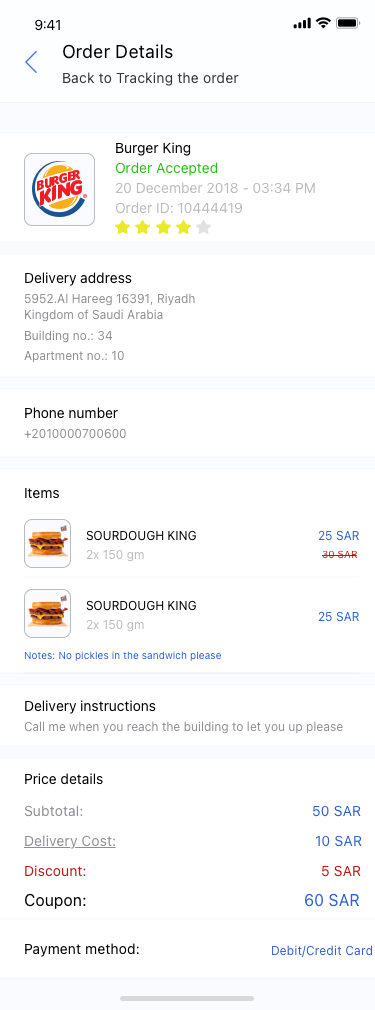
Text in this UI design:
Burger King
Order Accepted
20 December 2018 - 03:34 PM
Order ID: 10444419
Delivery address
5952.Al Hareeg 16391, Riyadh Kingdom of Saudi Arabia
Building no.: 34
Apartment no.: 10
Phone number
+2010000700600
Items
SOURDOUGH KING
2x 150 gm
25 SAR
30 SAR
SOURDOUGH KING
2x 150 gm
25 SAR
Notes: No pickles in the sandwich please
Delivery instructions
Call me when you reach the building to let you up please
Price details
Subtotal:
50 SAR
Delivery Cost:
10 SAR
Payment method:
Debit/Credit Card
Discount:
5 SAR
Coupon:
60 SAR
Order Details
Back to Tracking the order